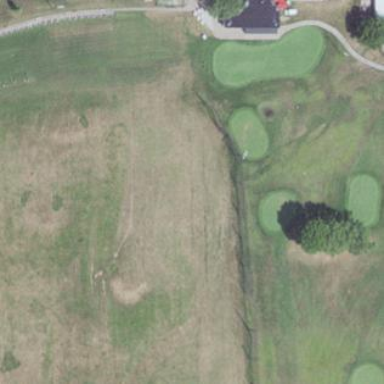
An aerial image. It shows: Grassy area used as driving range for golf.